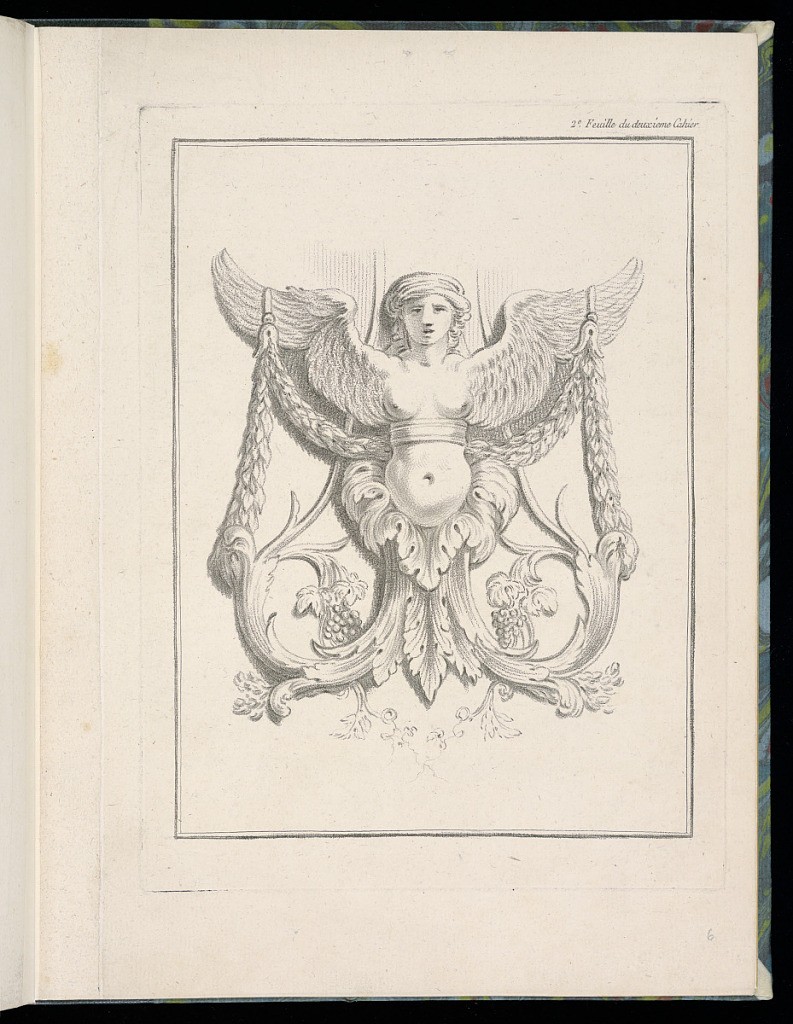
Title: Sphynx Ornament Design
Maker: Jean-Baptiste Huet, French, 1745 – 1811
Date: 1776–89
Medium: Crayon manner etching on paper
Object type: Print
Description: An Arabesque ornament design featuring a sphynx with wings outstretched, its tail forming scrolling leaves (rinceaux), with hanging gapes, and a festoon of leaves hanging from the wings. The plate is numbered.